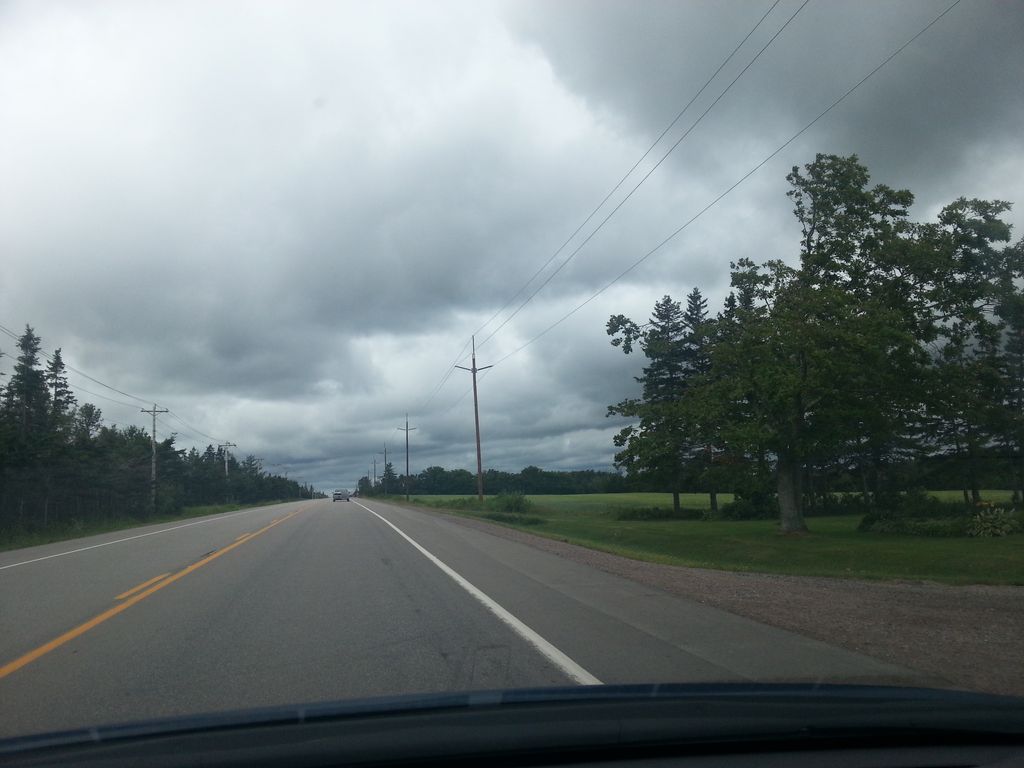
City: charlottetown